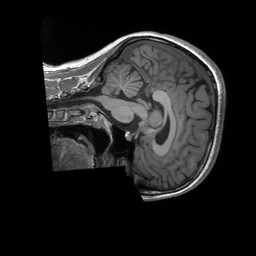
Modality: T1w
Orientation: sagittal
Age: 28
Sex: female
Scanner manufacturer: siemens
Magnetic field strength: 3 T
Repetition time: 2.3 s
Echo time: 0.00232 s